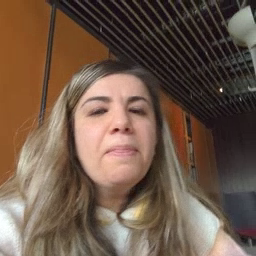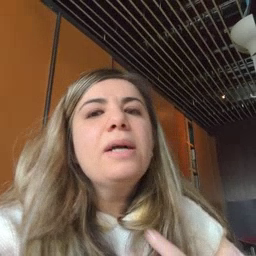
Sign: stuck